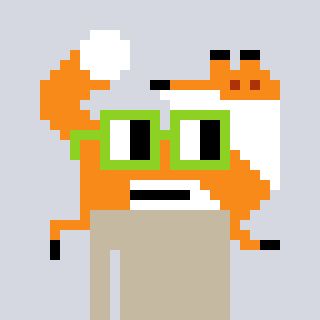
a pixel art character with square light green glasses, a fox-shaped head and a foggrey-colored body on a cool background